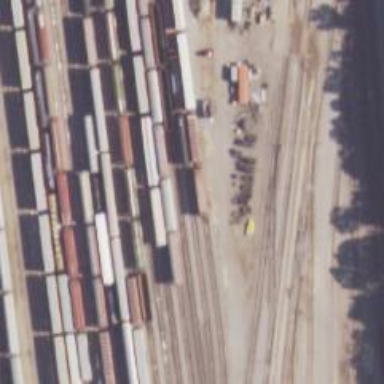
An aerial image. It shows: Railway yard in service.